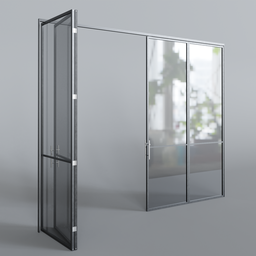
Label: architecture